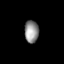
Tissue: lung
Cell type: Epithelial cells
Senescence score: 0.5969
Nuclear area (px): 308
Mean DAPI intensity: 143.107